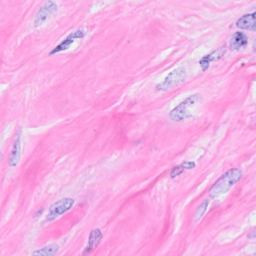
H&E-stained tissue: Breast